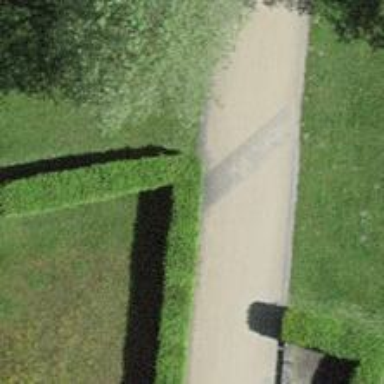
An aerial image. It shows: Hedge barrier.